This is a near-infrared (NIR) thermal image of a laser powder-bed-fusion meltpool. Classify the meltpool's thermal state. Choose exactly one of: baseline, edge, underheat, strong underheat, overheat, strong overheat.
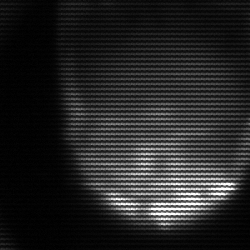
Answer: edge